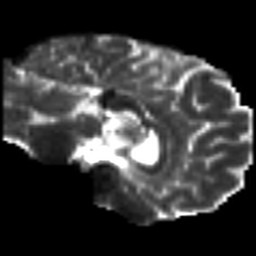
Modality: T2w
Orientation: sagittal
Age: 48
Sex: male
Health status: ill
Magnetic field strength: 3 T
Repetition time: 9 s
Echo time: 0.093 s